Field crop: maize
Growth stage: 1
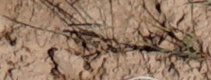
Species: lolium